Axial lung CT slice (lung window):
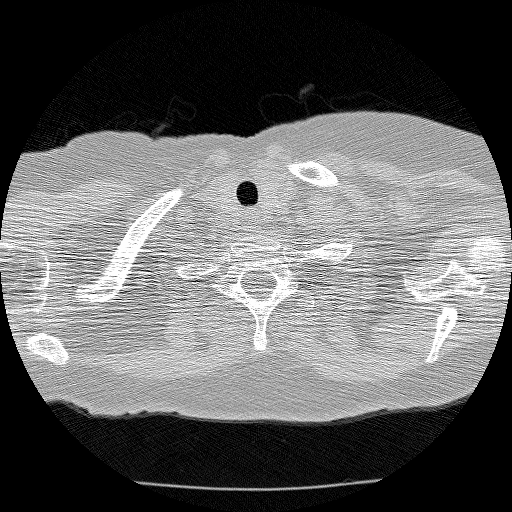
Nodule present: no